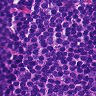
Metastatic tissue present: no